【题型】选择题　【知识点】平面几何　【难度】easy
甲在$A$处收到乙在航行中发出的求救信号后，立即测出乙在方位角（是从某点的正北方向线起，依顺时针方向到目标方向线之间的水平夹角）为$45^\circ$、距离$A$处为$10\ nmile$的$C$处，并测得乙正沿方位角为$105^\circ$的方向，以$6\ nmile/h$的速度航行，甲立即以$14\ nmile/h$的速度前去营救，甲最少需要（\quad）小时才能靠近乙。

\vspace{1em}
\noindent
A. $1$ \quad B. $2$ \quad C. $1.5$ \quad D. $1.2$
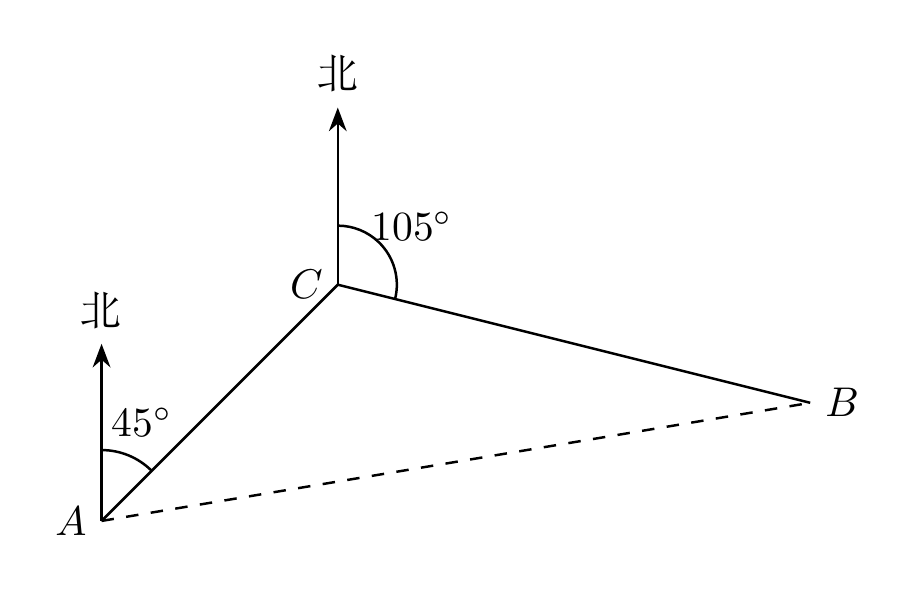
【解答】
\noindent
【答案】$\boldsymbol{A}$

\vspace{0.5em}
\noindent
【分析】设甲乙相遇在点$B$处，需要的时间为$t$小时，在$\triangle ABC$中，用余弦定理即可求解。

\vspace{0.5em}
\noindent
【解答】解：设甲乙相遇在点$B$处，需要的时间为$t$小时，如图所示，

\vspace{0.5em}
\noindent
则$BC=6t,AB=14t,\angle ACD=45^\circ,\angle BCD=180^\circ-105^\circ$，

\vspace{0.5em}
\noindent
$\therefore \angle ACB=45^\circ+75^\circ=120^\circ,AC=10$，

\vspace{0.5em}
\noindent
在$\triangle ABC$中，由余弦定理可得：$(14t)^2=10^2+(6t)^2-20\times 6t\cdot \cos120^\circ$，

\vspace{0.5em}
\noindent
即$8t^2-3t-5=0$，解得$t=1$或$t=-\frac{5}{8}$（舍）。

\vspace{0.5em}
\noindent
故选：$A$.

\vspace{0.5em}
\noindent
【点评】本题考查余弦定理在解三角形中的应用，属于基础题。
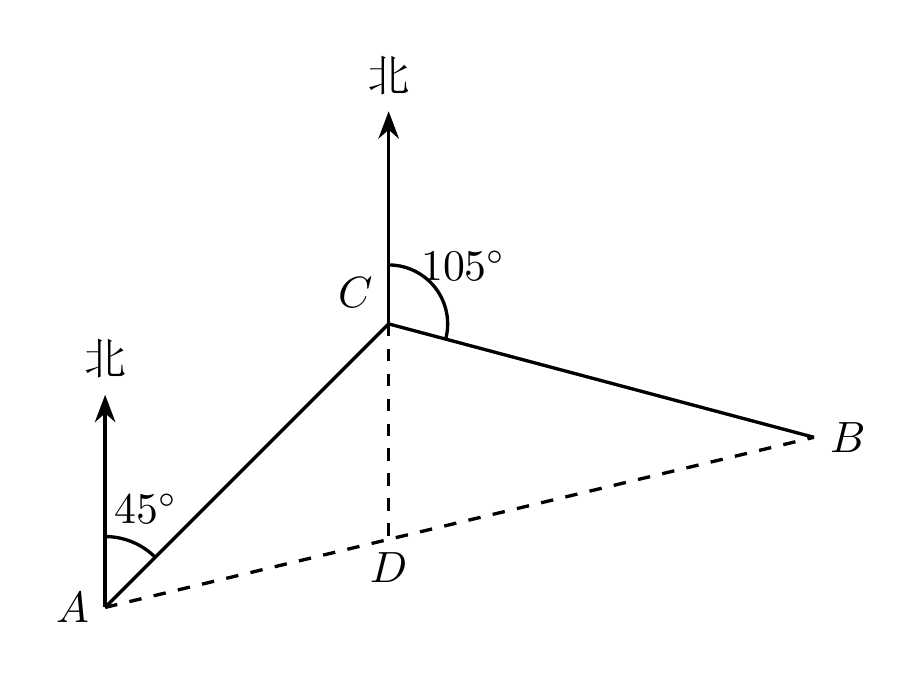